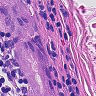
Metastatic tissue present: yes